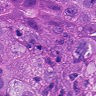
Metastatic tissue present: yes